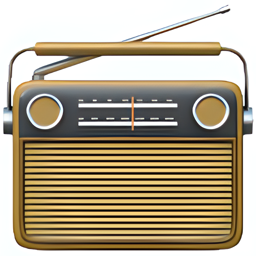
Name: radio
Emoji: 📻
Group: Objects
Sub-group: music